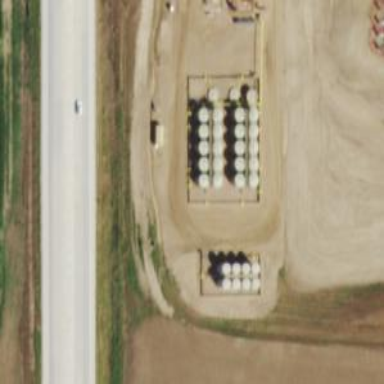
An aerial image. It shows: Storage tank with man-made structure.